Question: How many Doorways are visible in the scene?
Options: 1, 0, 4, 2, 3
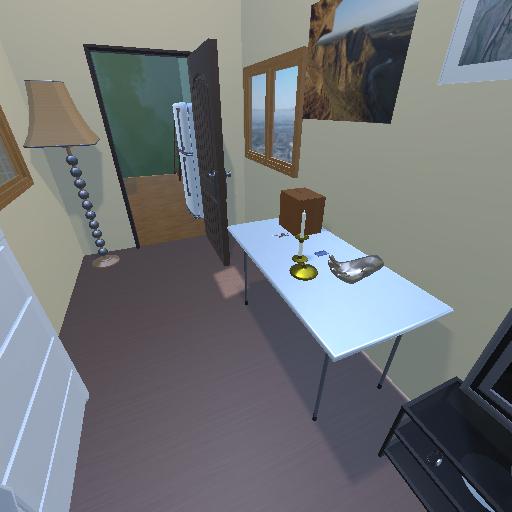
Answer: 1